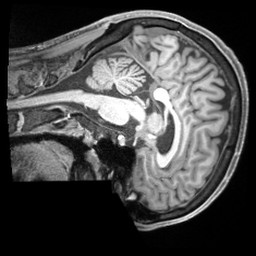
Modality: T1w
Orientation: sagittal
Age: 29
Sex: male
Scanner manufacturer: siemens
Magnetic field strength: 3 T
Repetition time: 2.2 s
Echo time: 0.00218 s